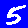
Digit: 5